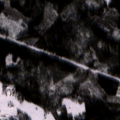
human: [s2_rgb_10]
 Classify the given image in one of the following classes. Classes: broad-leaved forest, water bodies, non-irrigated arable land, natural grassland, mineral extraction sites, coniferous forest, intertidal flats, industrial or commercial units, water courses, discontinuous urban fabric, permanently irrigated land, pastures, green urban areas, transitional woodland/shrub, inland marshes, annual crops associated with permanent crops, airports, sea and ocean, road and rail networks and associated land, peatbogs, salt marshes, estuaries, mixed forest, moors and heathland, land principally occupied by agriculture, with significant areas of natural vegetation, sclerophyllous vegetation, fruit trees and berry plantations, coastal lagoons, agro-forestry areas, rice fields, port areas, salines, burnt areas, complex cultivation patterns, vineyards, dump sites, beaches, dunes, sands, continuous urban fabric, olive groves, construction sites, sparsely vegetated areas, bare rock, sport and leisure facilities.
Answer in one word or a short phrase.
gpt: land principally occupied by agriculture, with significant areas of natural vegetation, coniferous forest, mixed forest